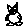
Label: cat